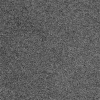
Atmospheric dust classification: dusty